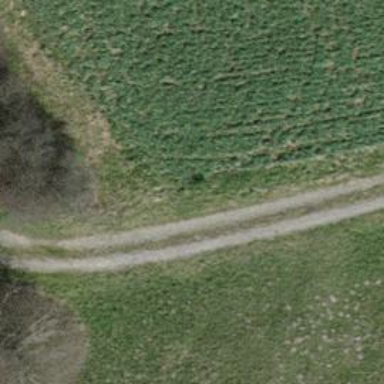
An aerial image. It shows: Gravel track with grade4 track type suitable for agricultural vehicles.